Question: Whats the difference between these two query?
'''
IQueryable<SecurityCode> codes1 = (from user in dataBase.SecurityUsers
from code in user.SecurityCodes
where user.UsrUserName.Equals(code.UsrUserName)
&& user.UsrPhone.Equals(phone)
select code);
IQueryable<SecurityCode> codes2 = (from user in dataBase.SecurityUsers
where user.UsrPhone.Equals(phone)
select user.SecurityCodes.FirstOrDefault());
'''
The relationship is displayed below

Any explanation will be highly appreciated.
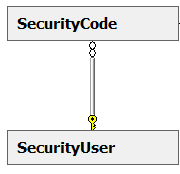
Answer: FirstOrDefault will always return exactly 1 element, regardless of if it exists. so your second query will always return elements. (one for each user)